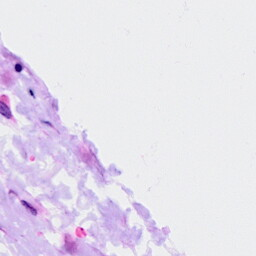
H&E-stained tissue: Ovarian